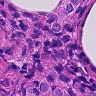
Metastatic tissue present: yes